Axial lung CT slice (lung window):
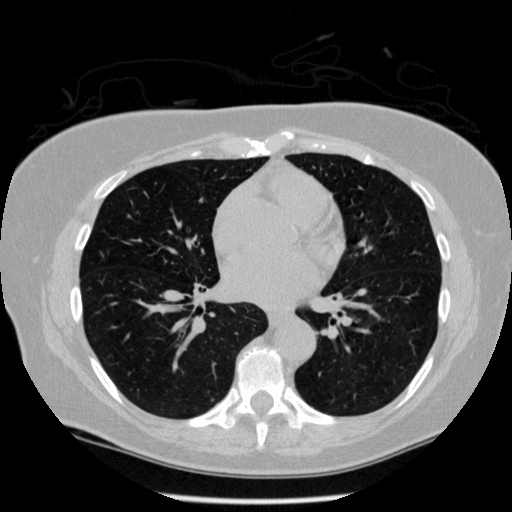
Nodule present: no